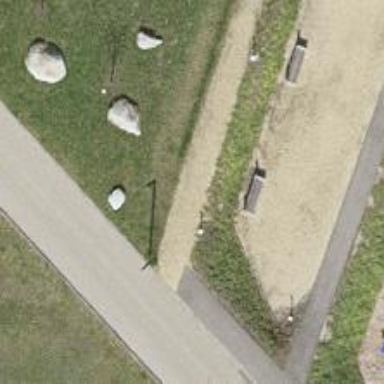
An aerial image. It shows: Bench for seating.